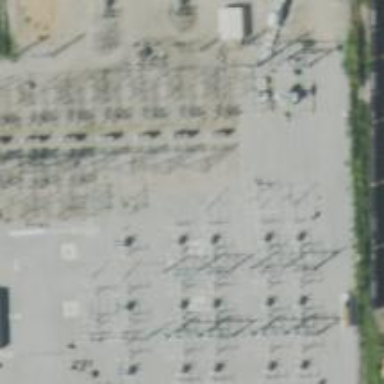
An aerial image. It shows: Switch for power supply.